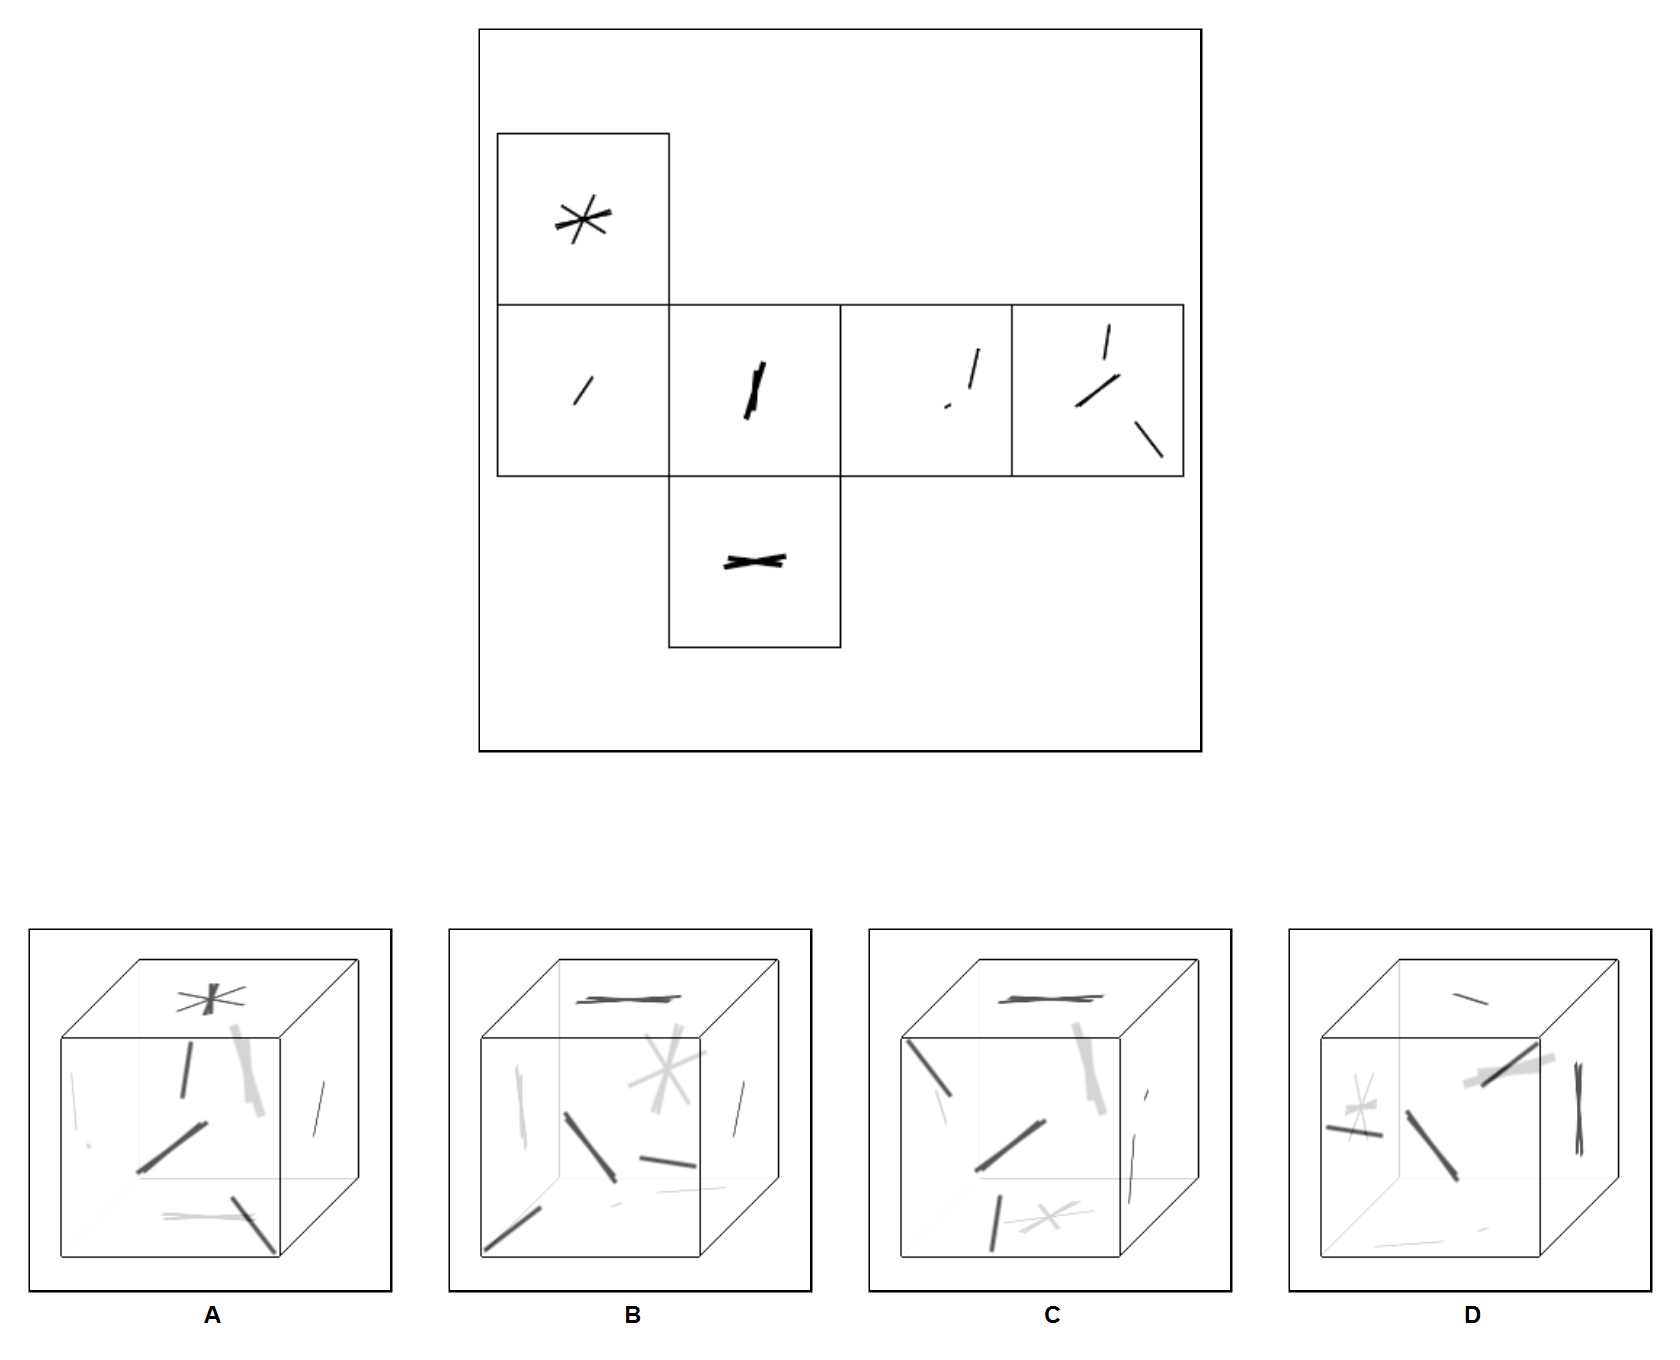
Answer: B